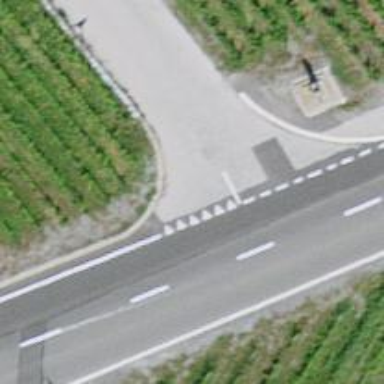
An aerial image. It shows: Unmarked crossing on footway.